Question: I am trying to achieve a space where the underscore is on line 1 and line 5 to provide abit of padding between the line numbers and the code so it doesnt look so cluttered.
how would i achieve this?

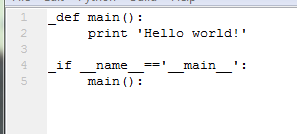
Answer: Use <URL>. Example:
'''
import wx
import wx.stc as stc
class MainWindow(wx.Frame):
def __init__(self, *args, **kwargs):
wx.Frame.__init__(self, *args, **kwargs)
self.panel = wx.Panel(self)
self.text = stc.StyledTextCtrl(self.panel)
self.text.SetWindowStyle(self.text.GetWindowStyle() | wx.DOUBLE_BORDER)
self.text.StyleSetSpec(stc.STC_STYLE_DEFAULT, "size:15,face:Courier New")
self.text.SetWrapMode(stc.STC_WRAP_WORD)
self.text.SetMarginLeft(50)
self.menu = wx.Menu()
self.menu.Append(wx.ID_ABOUT, "&About", "Information about this program")
self.menu_bar = wx.MenuBar()
self.menu_bar.Append(self.menu, "&File")
self.SetMenuBar(self.menu_bar)
self.sizer = wx.BoxSizer(wx.VERTICAL)
self.sizer.Add(self.text, 1, wx.ALL | wx.EXPAND, 5)
self.panel.SetSizerAndFit(self.sizer)
self.text.Bind(stc.EVT_STC_CHANGE, self.OnChange)
self.Show()
self.text.SetText("Line!
"*98)
def OnChange(self, e):
lines = self.text.GetLineCount()
width = self.text.TextWidth(stc.STC_STYLE_LINENUMBER, str(lines)+" ")
self.text.SetMarginWidth(0, width)
if __name__ == "__main__":
app = wx.App(False)
win = MainWindow(None)
app.MainLoop()
'''